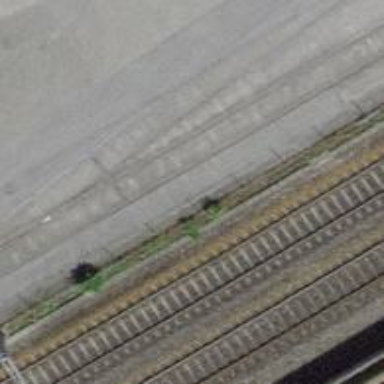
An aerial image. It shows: Single-track spur railway line.